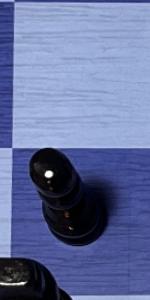
Label: Pawn_Black